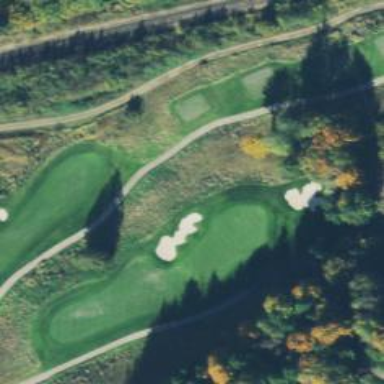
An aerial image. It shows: View of golf hole.